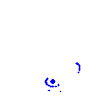
Particle: pion